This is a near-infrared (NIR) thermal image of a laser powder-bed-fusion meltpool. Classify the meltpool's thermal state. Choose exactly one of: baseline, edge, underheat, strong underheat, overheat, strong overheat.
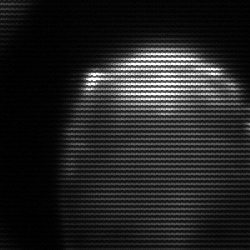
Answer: edge